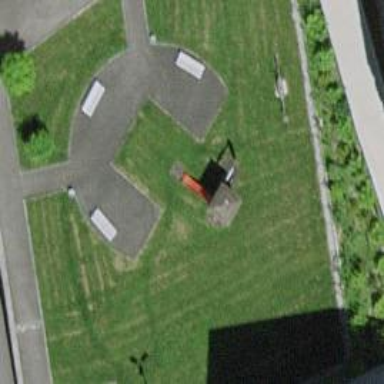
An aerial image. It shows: Playground area for leisure land.